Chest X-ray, PA view. Patient: 64 years old, sex F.
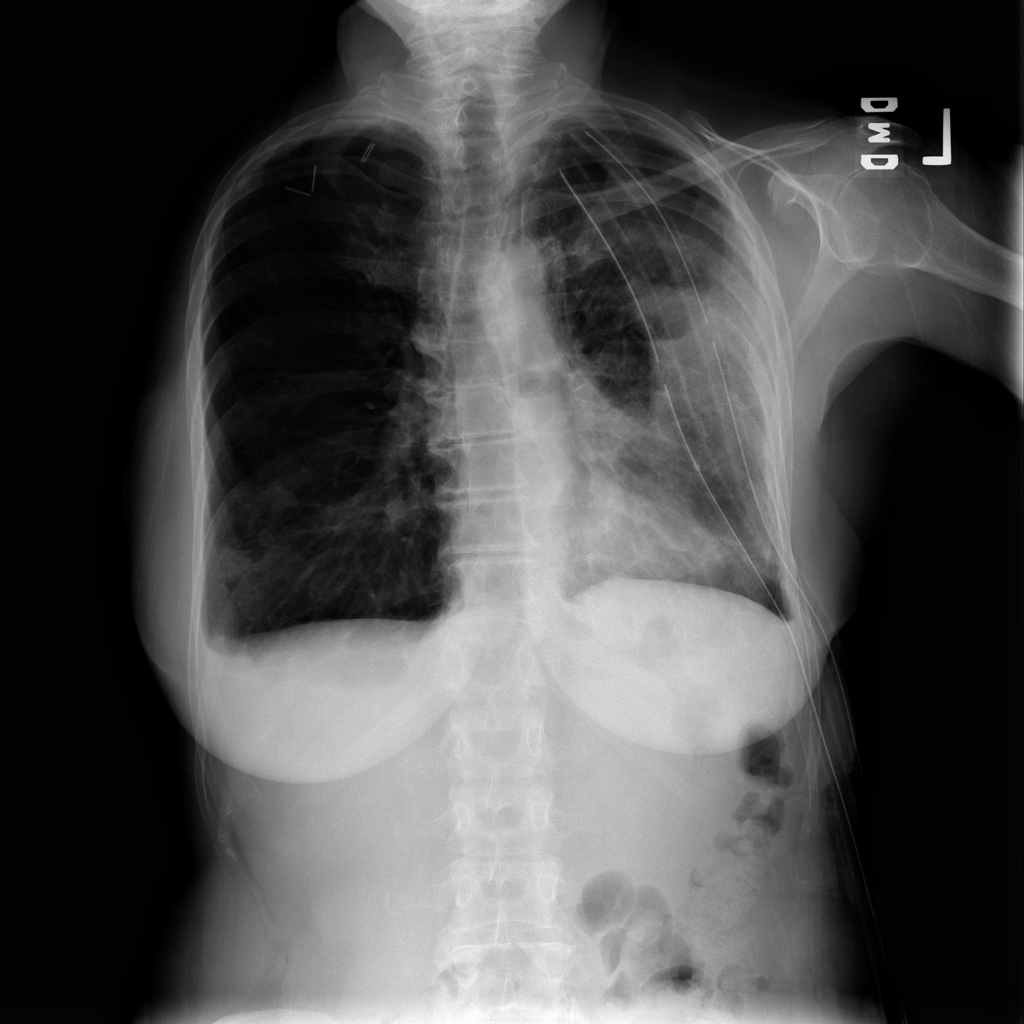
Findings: No Finding